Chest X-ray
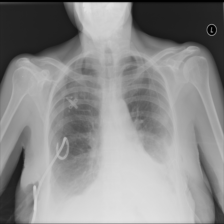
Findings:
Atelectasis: negative
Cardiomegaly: negative
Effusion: positive
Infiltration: negative
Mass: negative
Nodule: negative
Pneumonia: negative
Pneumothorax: positive
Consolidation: positive
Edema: negative
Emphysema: negative
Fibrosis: negative
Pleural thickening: negative
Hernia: negative